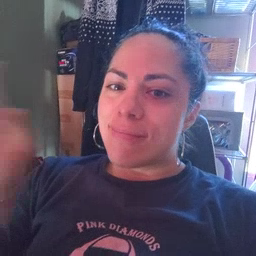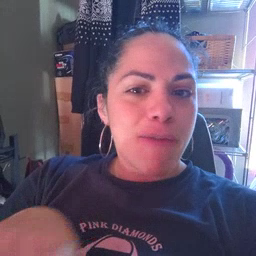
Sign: haveto